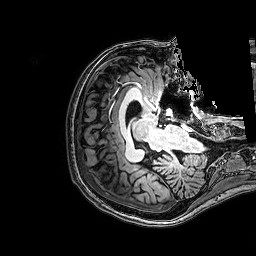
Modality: T1w
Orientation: axial
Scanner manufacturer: philips
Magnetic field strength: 3 T
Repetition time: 0.0096 s
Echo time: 0.0046 s